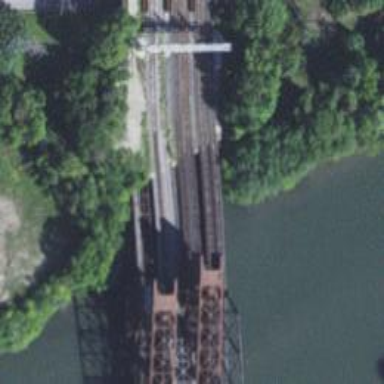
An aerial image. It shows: Abandoned railway.